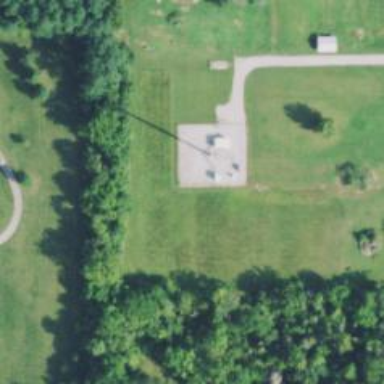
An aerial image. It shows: Mast structure.